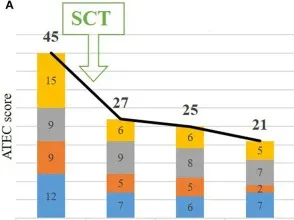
Autism treatment evaluation checklist (ATEC) scores of. Case #1.
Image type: chart (chart)